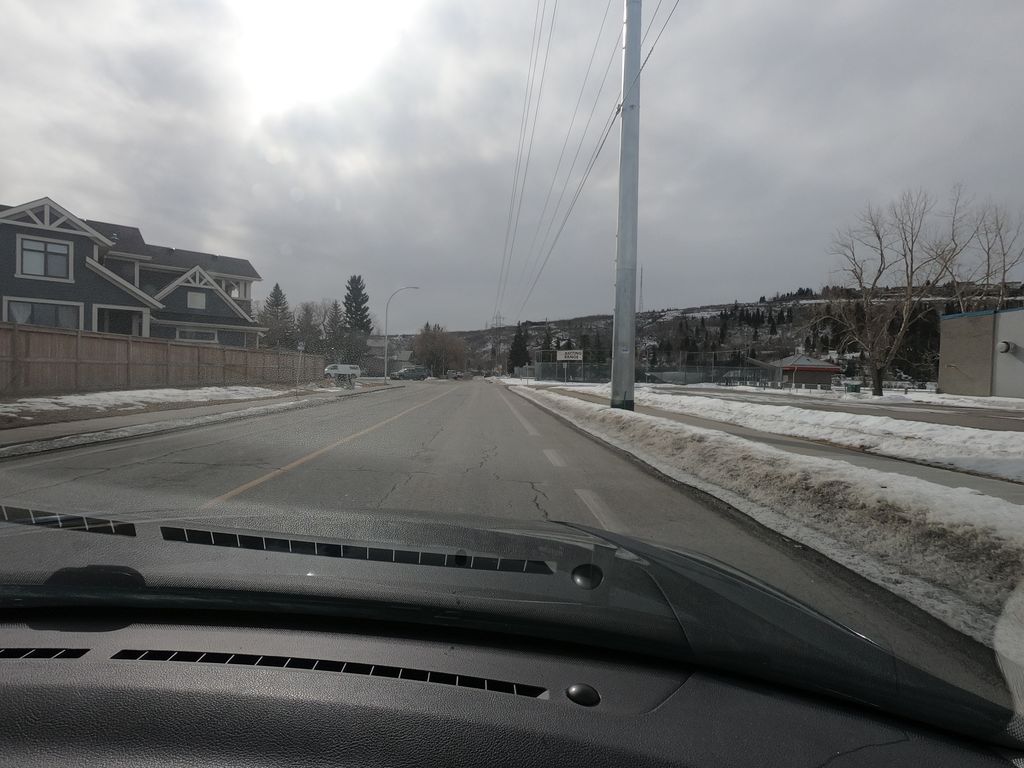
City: calgary